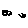
Label: cloud